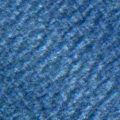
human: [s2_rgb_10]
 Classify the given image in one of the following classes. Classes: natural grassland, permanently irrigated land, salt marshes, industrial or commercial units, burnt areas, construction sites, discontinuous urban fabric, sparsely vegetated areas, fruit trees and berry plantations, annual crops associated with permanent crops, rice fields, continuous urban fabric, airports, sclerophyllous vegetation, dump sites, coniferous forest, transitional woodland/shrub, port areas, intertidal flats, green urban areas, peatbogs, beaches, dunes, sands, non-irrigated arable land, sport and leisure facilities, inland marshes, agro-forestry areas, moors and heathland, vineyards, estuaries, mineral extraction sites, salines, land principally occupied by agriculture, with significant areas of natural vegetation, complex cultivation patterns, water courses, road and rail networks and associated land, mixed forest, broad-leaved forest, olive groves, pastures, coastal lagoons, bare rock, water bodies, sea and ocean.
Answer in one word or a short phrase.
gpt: sea and ocean